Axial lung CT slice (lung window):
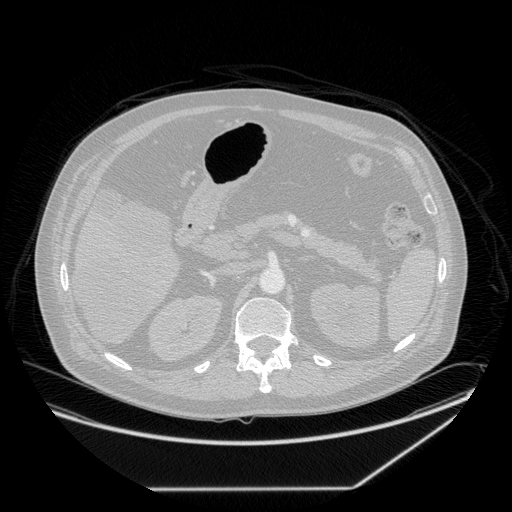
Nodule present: no